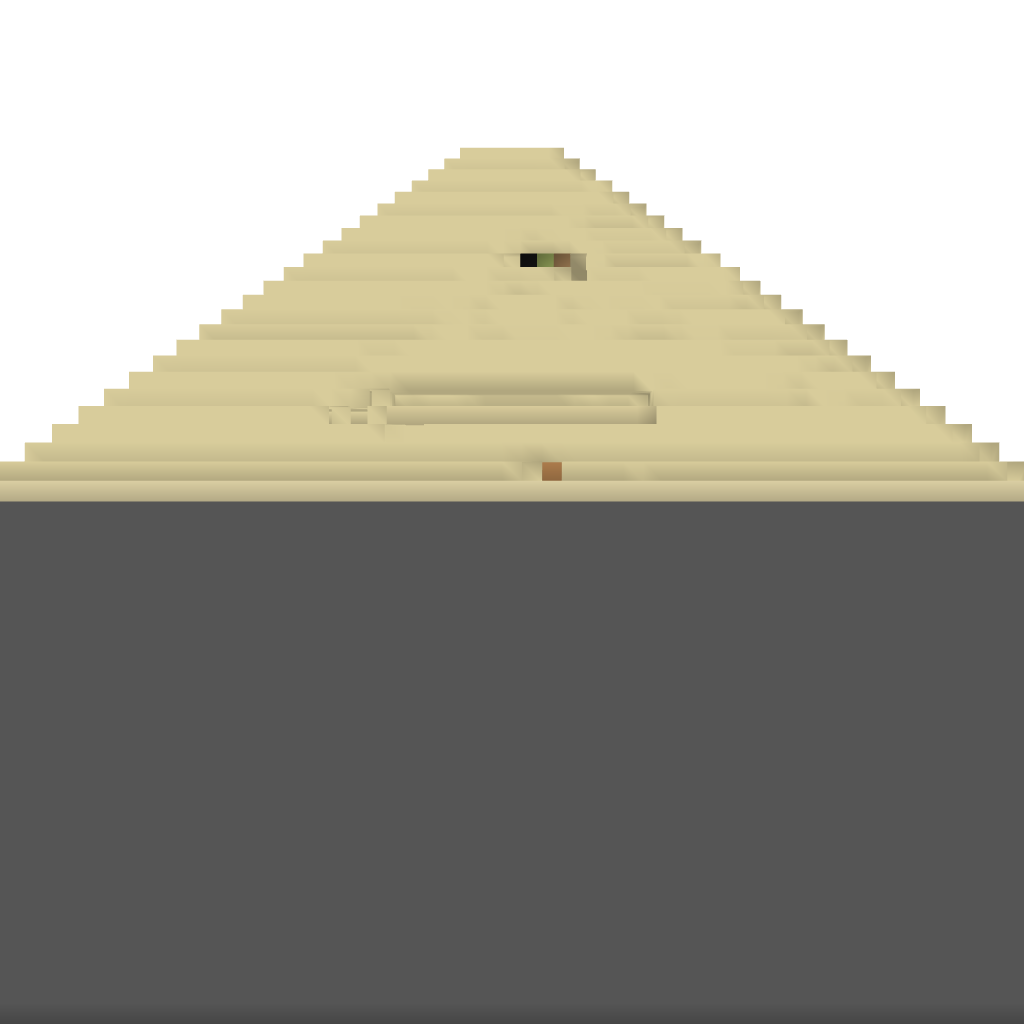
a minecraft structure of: Pyramid Adventure